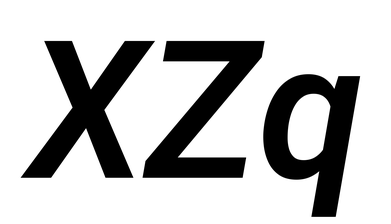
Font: Roboto-Italic_SemiBold_Italic